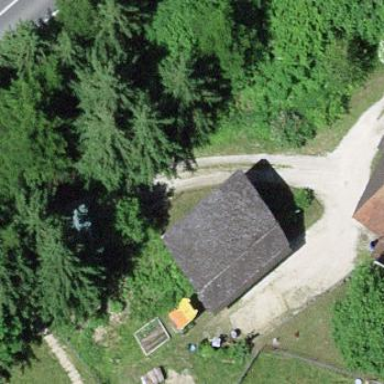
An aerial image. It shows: Rural barn.